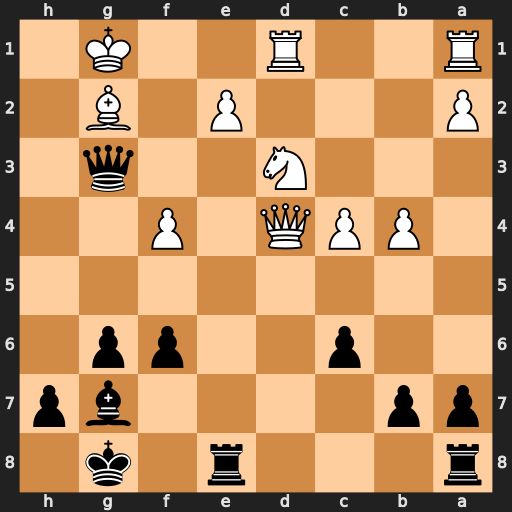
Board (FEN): r3r1k1/pp4bp/2p2pp1/8/1PPQ1P2/3N2q1/P3P1B1/R2R2K1
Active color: b
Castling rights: -
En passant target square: -
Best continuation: Rxe2 Qf2 Rxf2